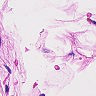
Metastatic tissue present: no